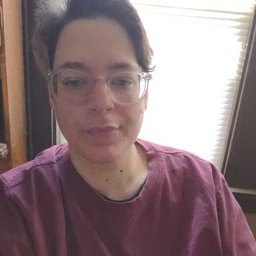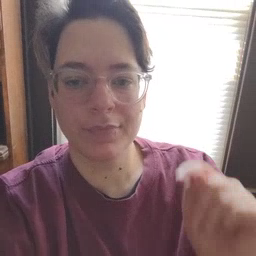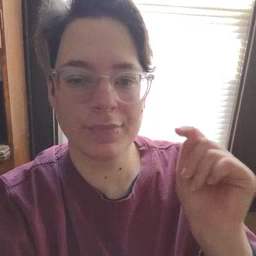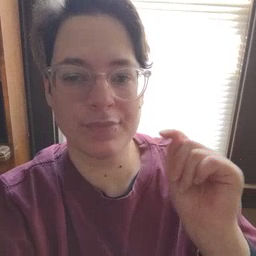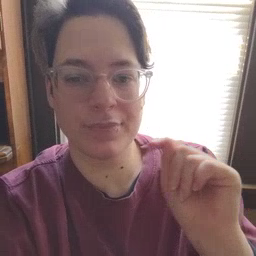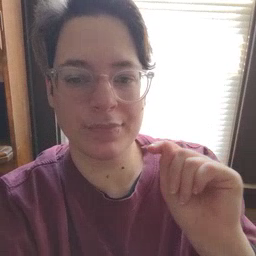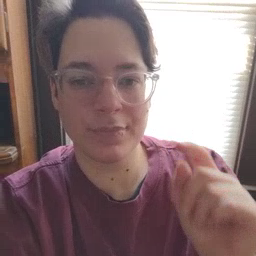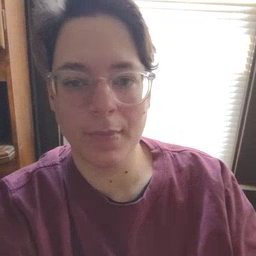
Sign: potty